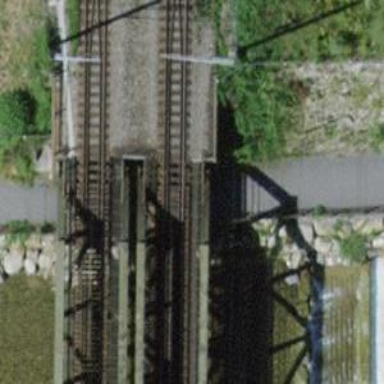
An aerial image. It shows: Single-track electrified railway with contact line.